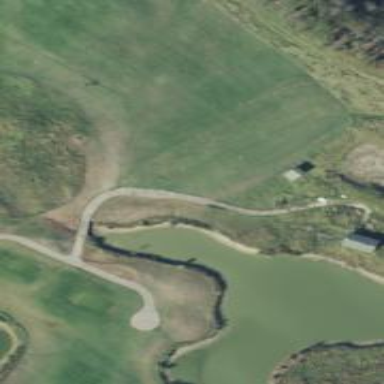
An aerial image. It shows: Water hazard in golf course. The hazard is natural water feature.